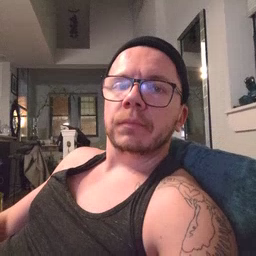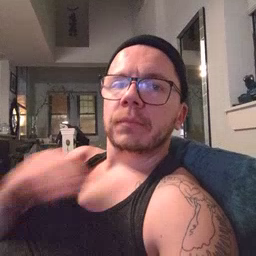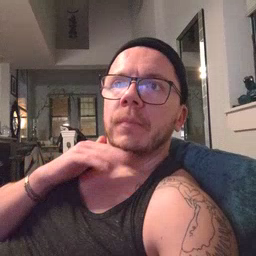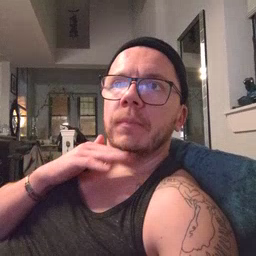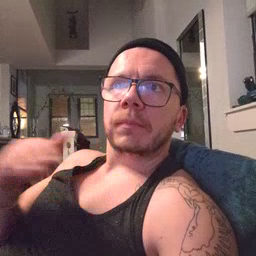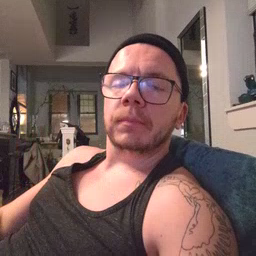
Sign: pig